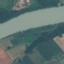
Label: River